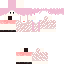
A female human skin with pale skin, wearing blonde long hair dressed in a red tshirt and red pants, featuring a closed mouth.